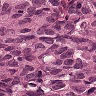
Metastatic tissue present: yes